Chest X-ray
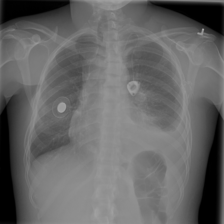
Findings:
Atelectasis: negative
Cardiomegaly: negative
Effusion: negative
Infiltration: negative
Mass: negative
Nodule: negative
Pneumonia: negative
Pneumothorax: negative
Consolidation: negative
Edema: negative
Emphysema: negative
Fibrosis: negative
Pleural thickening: negative
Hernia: negative